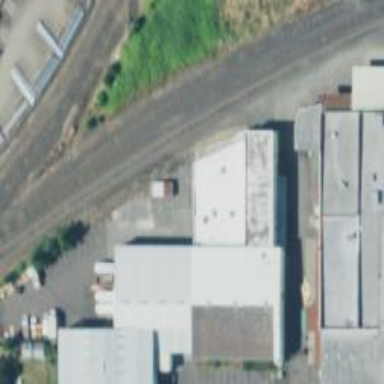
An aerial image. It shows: Railway siding with rails.